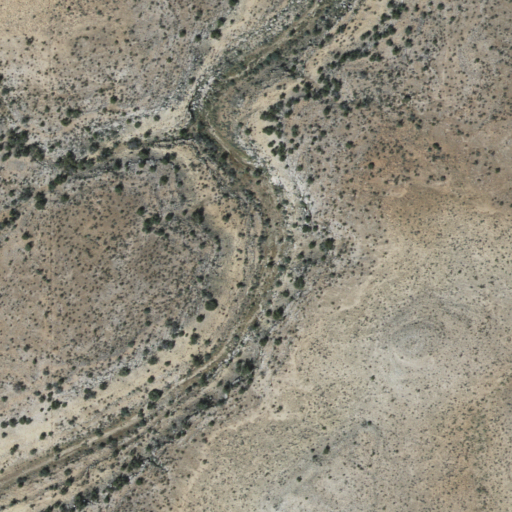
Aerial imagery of depression(s) in Arizona named Baldy Basin containing only shrub